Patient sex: M
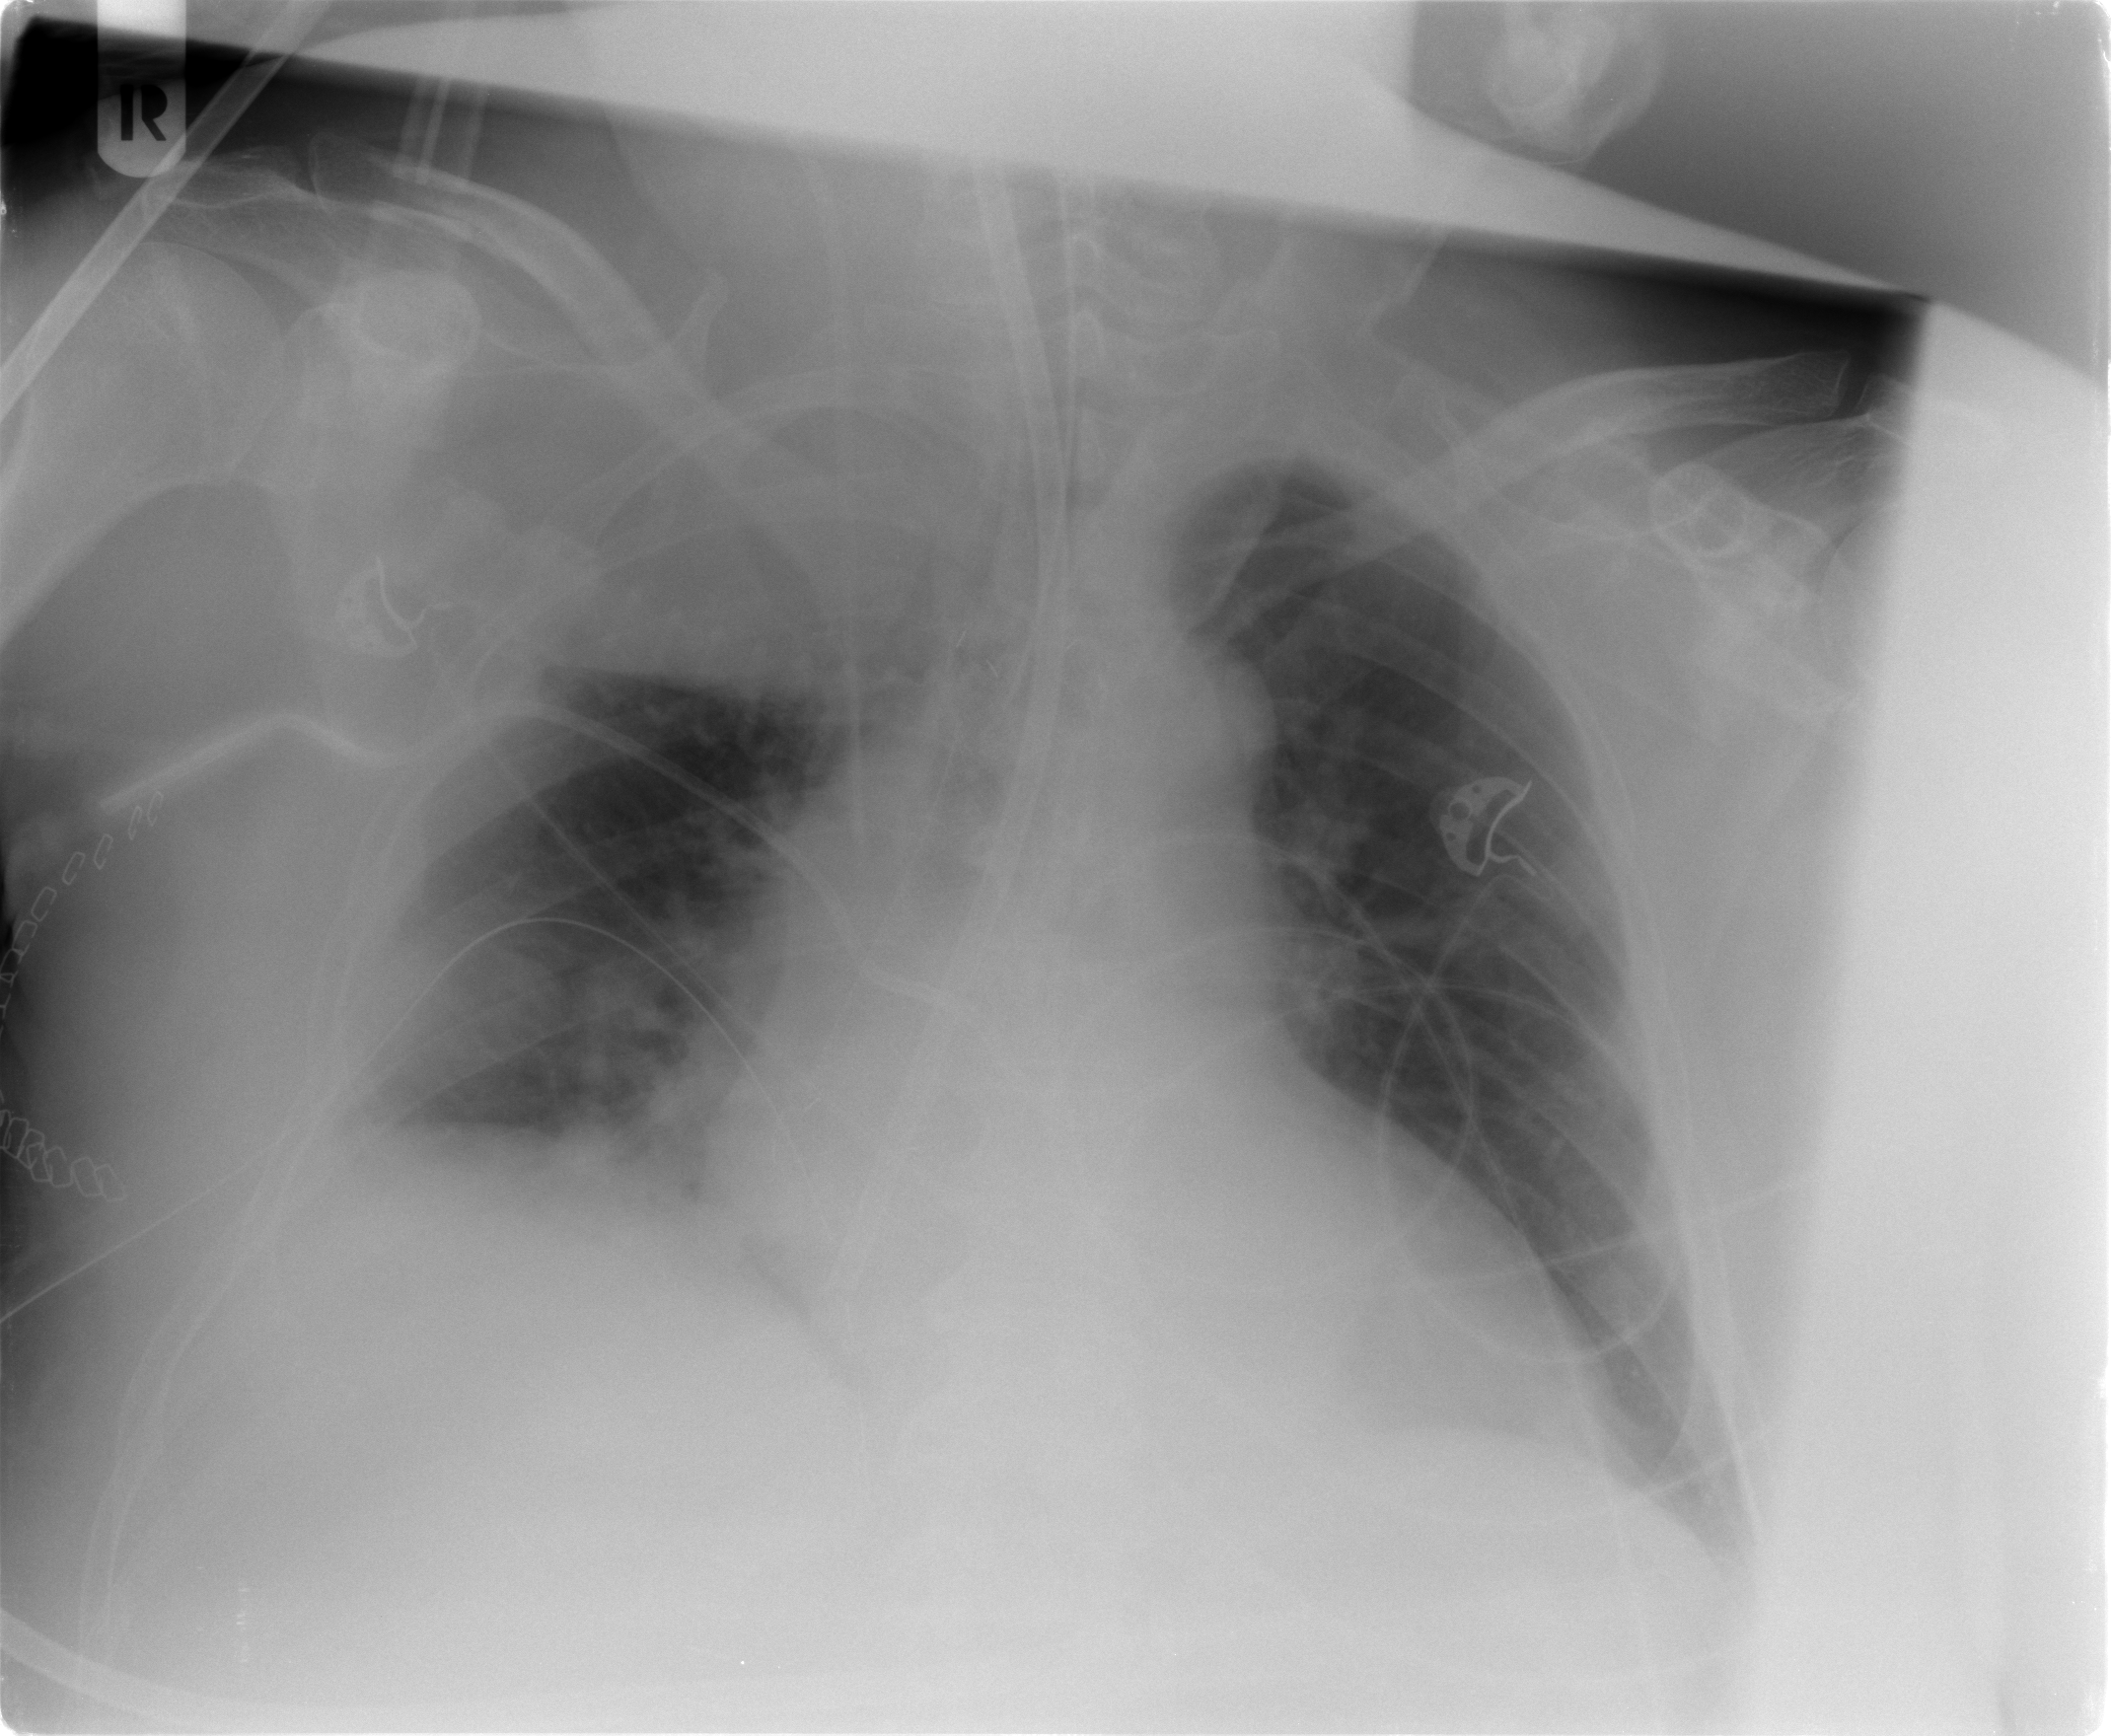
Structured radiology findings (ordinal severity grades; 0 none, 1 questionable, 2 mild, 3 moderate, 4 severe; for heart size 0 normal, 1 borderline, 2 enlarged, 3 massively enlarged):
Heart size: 2
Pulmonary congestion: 0
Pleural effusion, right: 2
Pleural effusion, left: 1
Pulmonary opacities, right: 2
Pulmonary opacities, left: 0
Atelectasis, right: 3
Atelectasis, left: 1